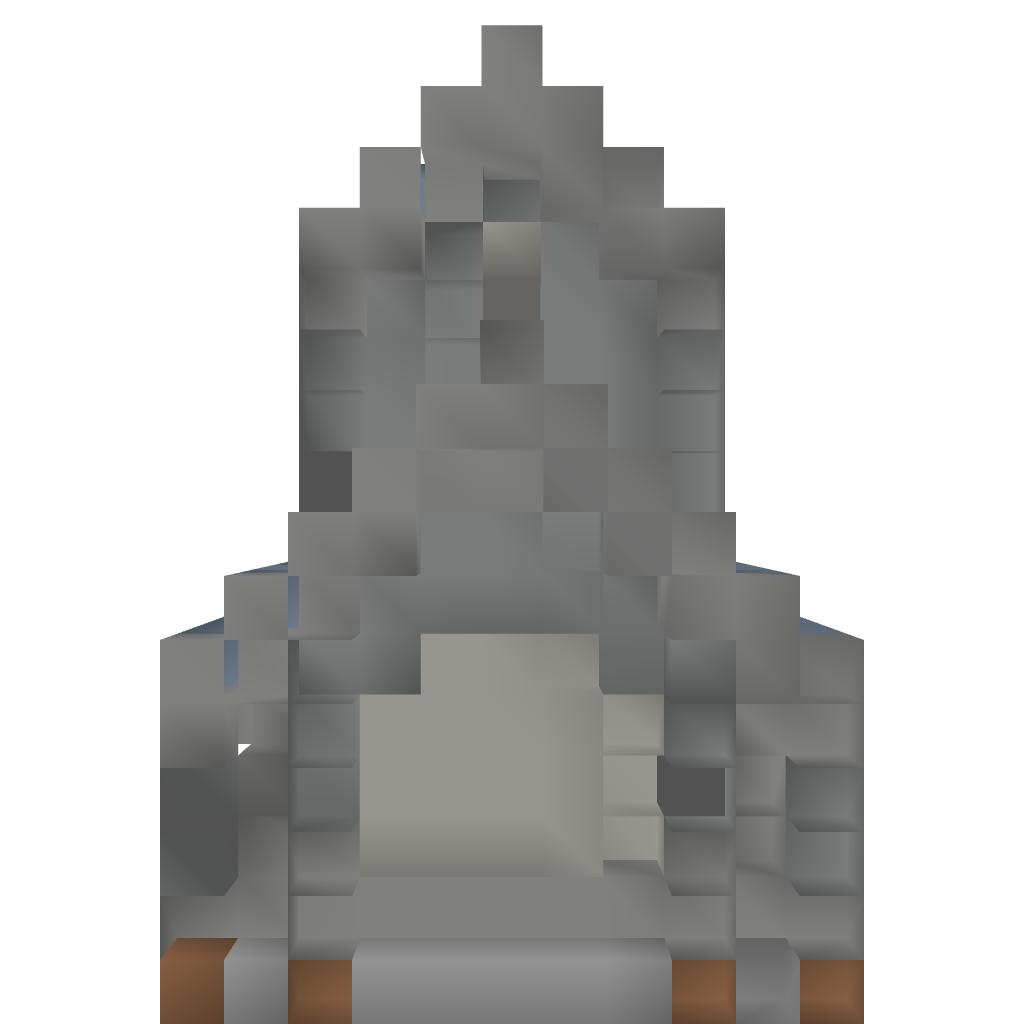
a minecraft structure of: Small Stone Chapel